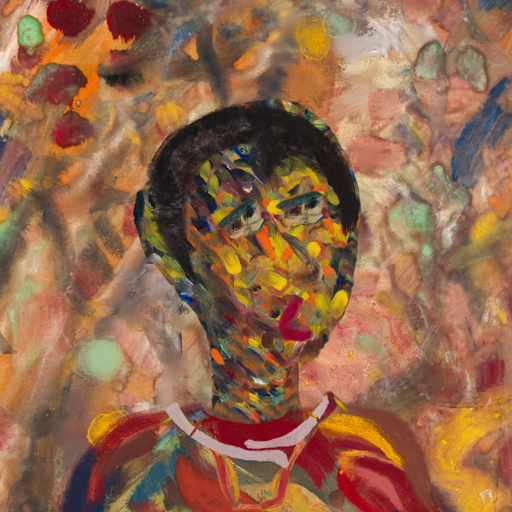
Background: Mother_And_Son_Mother, Head And Neck Side: An_Impression, Face Side: Pipe, Bust: Mother_And_Son_Son, Hair Side: Roy_Bahadur, Head Accessory: Blank, Second Necklace: Gypsy_Mother_1, Necklace: Hypocrite_2, Baby: Blank